Question: In the <URL> for the country, namely, 'area'. I added a field named to the MySQL database's table named 'country' with the name 'area' with the following structure:
'''
'area' float DEFAULT NULL
'''
The new field's values in the database takes the default value '0' and in the view it displayed as '0.00' like the following screen shot shows:

In the update form, I added an input field for 'area' like the following:
'''
// In views/country/_form.php, I added the following line to the form:
<?= $form->field($model, 'area')->textInput() ?>
//In models/Country.php, I did not set any validation rules for area field.
public function attributeLabels()
{
return [
'code' => 'Code',
'name' => 'Name',
'population' => 'Population',
'area' => 'Area in KM<sup>2</sup>'
];
}
'''
Now all fields in update view, are updated successfully, except the new field 'area'. It, simply, does not updated at all without any error messages.
Also, as the screen shot shows, in the view 'area' label is printed out correctly, however, in the update view it shows as its HTML entity i.e 'Area in KM<sup>2</sup>'.
In another aspect, I did not like the presentation of area for non defined area country by 0.00, so I decidd to make it to be 'N/A' so I have made the following callback method in models/Country.php:
'''
public function afterFind()
{
if ($this->area == NULL){
$this->area = 'N/A';
}
return true;
}
'''
However, the above solution generates error in the action view:
>
So, I replaced 'N/A' with 'NULL' and the view action works fine and assigned non defined area countries with '(not set)' in the view instead of '0.00'. is there any way to make the view printout 'N\A' for non defined area countries? The action view uses 'DetailView::widget'
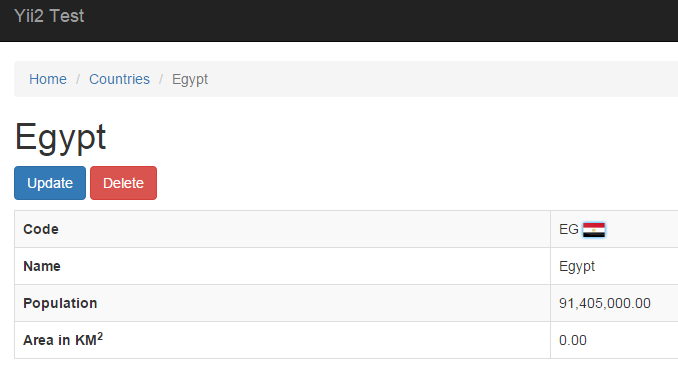
Answer: > Now all fields in update view, are updated successfully, except the
new field area. It, simply, does not updated at all without any error
messages. Why?
Because it's not safe attribute. You said that it's not presented in the rules. If you don't want validate it, but want to be able to massively assign it, you should explicitly specify it in the validation rules like so:
'''
['area', 'safe'],
'''
Read more about model <URL> in official documentation.
> Also, as the screen shot shows, in the view area label is printed out
correctly, however, in the update view it shows as its HTML entity i.e
Area in KM'<sup>2</sup>'. Why?
That's how attribute label renders in 'DetailView':
<URL>
And in 'Html::activeLabel()' which is used by 'ActiveForm's' 'field()':
<URL>
If it's not specified explicitly and automatically taken from 'attributeLabels()', encoding applies regargless of the options.
As as a workaround in 'ActiveForm' I recommend passing it like this:
'''
<?= $form->field($model, 'area')->label('Area in KM<sup>2</sup>') ?>
'''
I think it's not a big deal to copy such content, because it's not code logic and rarely changed. And even if it will change, it's very easy to replace it with global search in your editor. If you highly against that, maybe it's better to declare it additionally in your model.
If you want, you can create issue on Github about that. Maybe I missed something but I didn't find a way to disable encoding for labels in 'ActiveForm'.
And another workaround is to simply replace html by text representation, something like 'square km.' It's a bit longer, but does not have this problems with encoding.
> The last question here, is there any way to make the view printout N\A
for non defined area countries?
I think what you doing in 'afterFind()' is not good because you replace the actual model value with display value. It can be used somewhere else, for example in update process and lead to some bugs.
You can do it at least with two options in your view.
If the null values are presented only in 'area', or you want to display 'N\A' for other attributes 'null' values too, you can simply replace default 'null' representation like so:
'''
use Yii;
...
Yii::$app->formatter->nullDisplay = 'N\A';
'''
You should place this code before rendering 'DetailView' Read more in <URL>.
Otherwise just extend defition of attribute 'area' in 'DetailView' 'attributes' section:
'''
[
'attribute' => 'area',
'value' => $model->area === null ? 'N\A' : $model->area,
],
'''